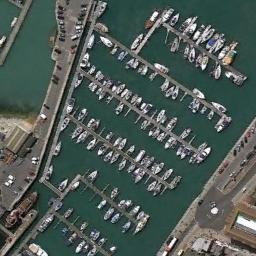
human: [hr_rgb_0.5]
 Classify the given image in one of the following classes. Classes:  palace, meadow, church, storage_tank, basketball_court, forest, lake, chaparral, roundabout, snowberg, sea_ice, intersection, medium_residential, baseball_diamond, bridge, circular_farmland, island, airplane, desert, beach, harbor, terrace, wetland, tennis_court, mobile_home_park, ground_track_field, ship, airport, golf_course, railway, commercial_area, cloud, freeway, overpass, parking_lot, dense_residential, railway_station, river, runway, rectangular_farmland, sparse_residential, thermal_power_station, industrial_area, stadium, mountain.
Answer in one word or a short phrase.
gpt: harbor